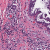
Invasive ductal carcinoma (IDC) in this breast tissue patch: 1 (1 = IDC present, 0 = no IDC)